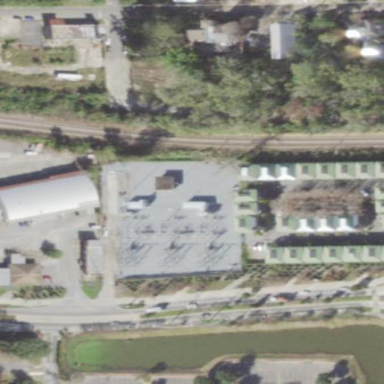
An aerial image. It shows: Distribution substation surrounded by fence.